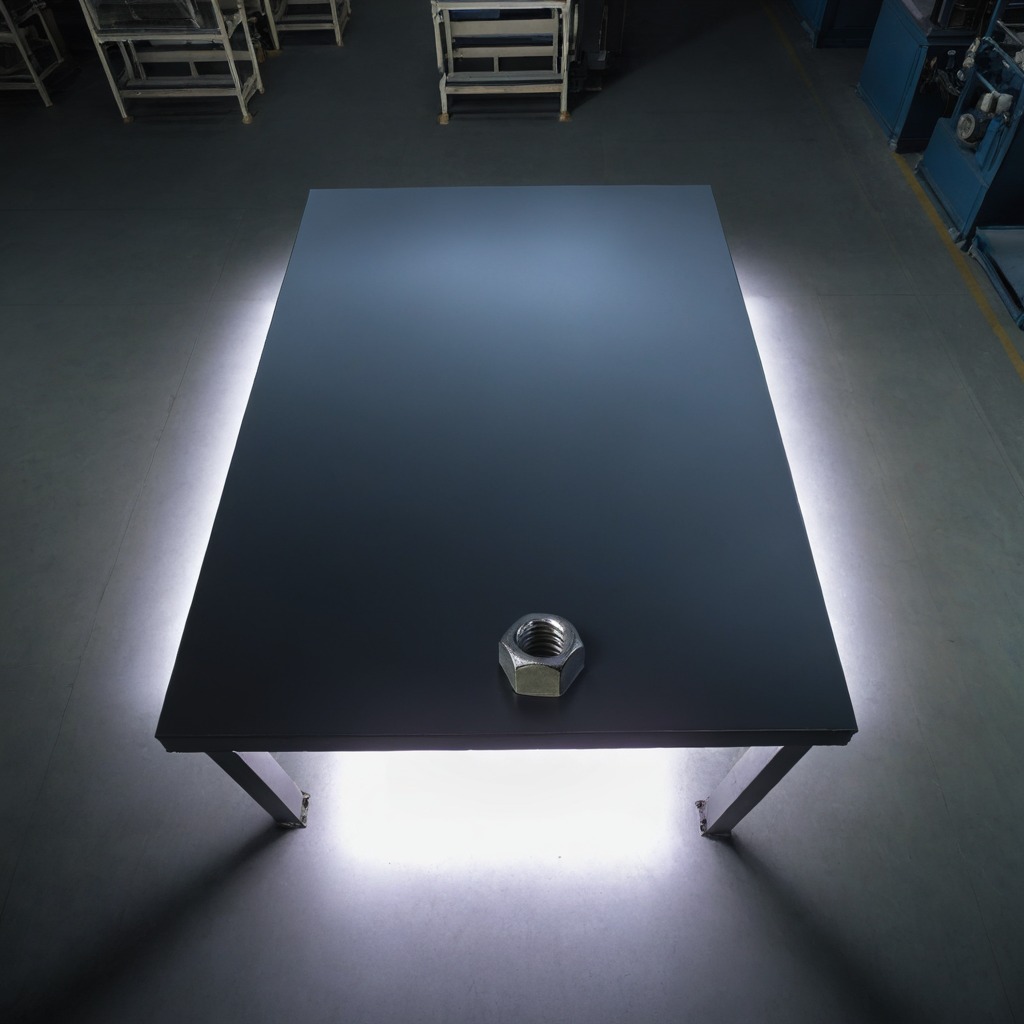
A metal nut is lying on the tabletop.